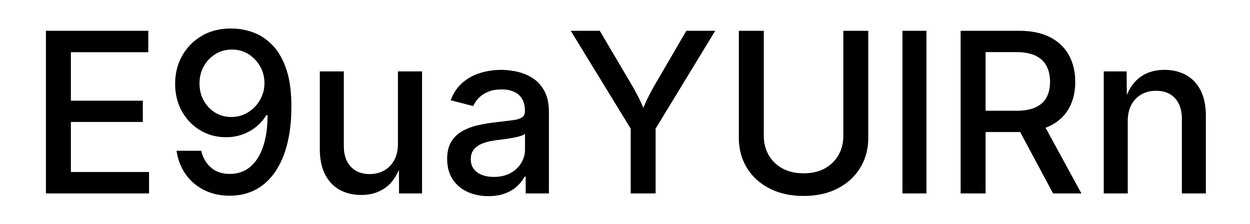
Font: Inter_Medium